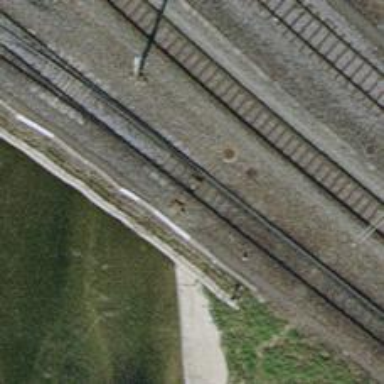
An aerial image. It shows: Railway switch.